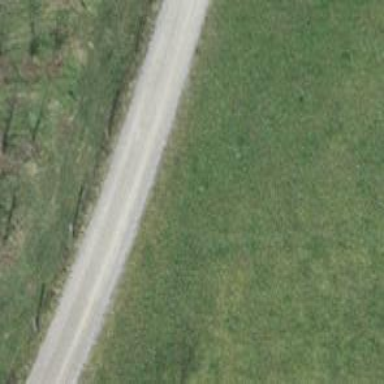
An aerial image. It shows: Gravel track with grade2 tracktype.